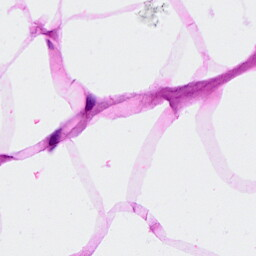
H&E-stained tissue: Breast